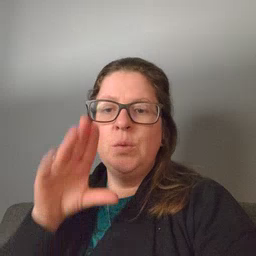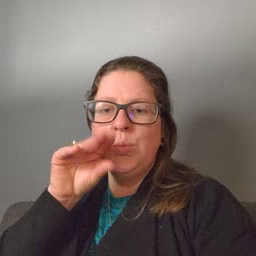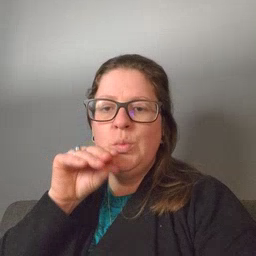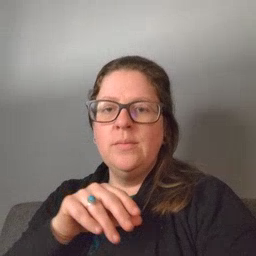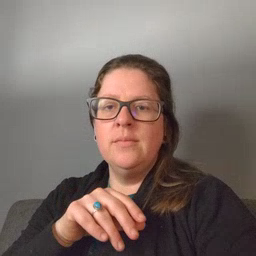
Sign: goose